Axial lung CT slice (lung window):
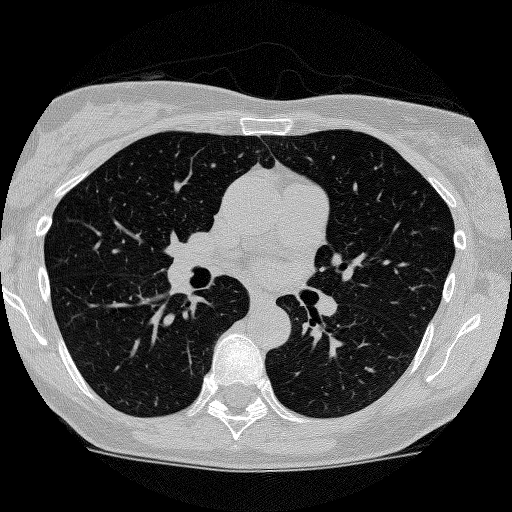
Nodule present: no